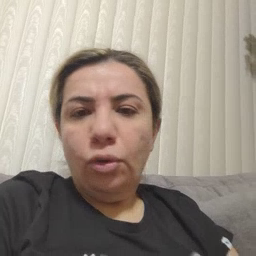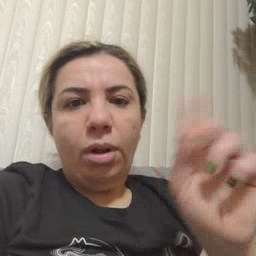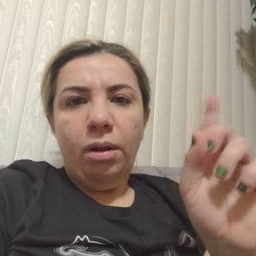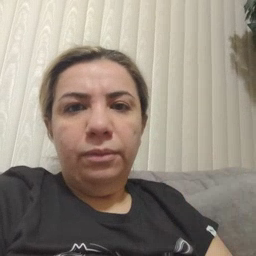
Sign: where